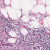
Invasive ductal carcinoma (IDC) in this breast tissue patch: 1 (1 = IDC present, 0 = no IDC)